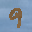
Label: 9